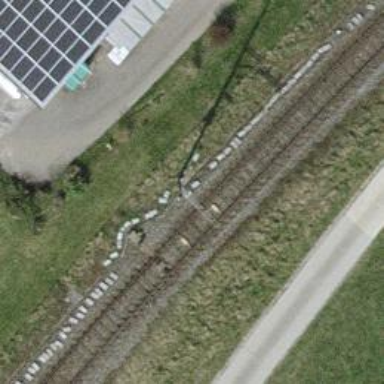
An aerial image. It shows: Railway signal.